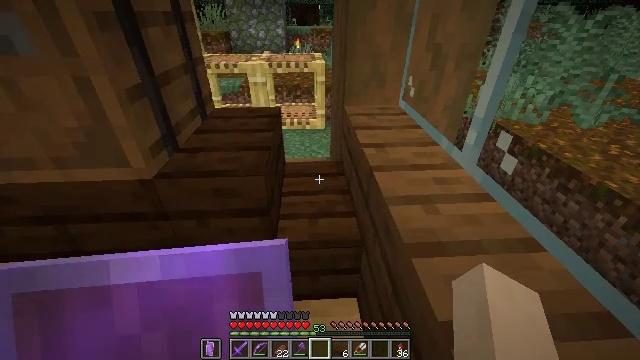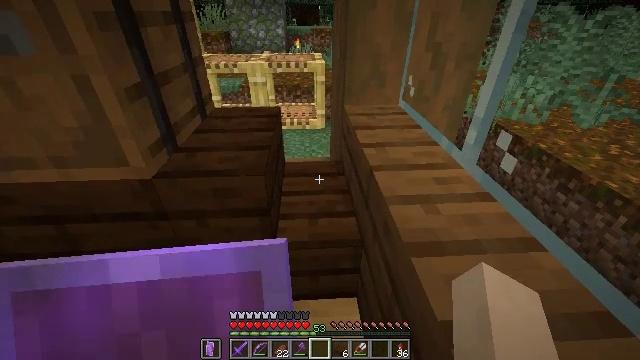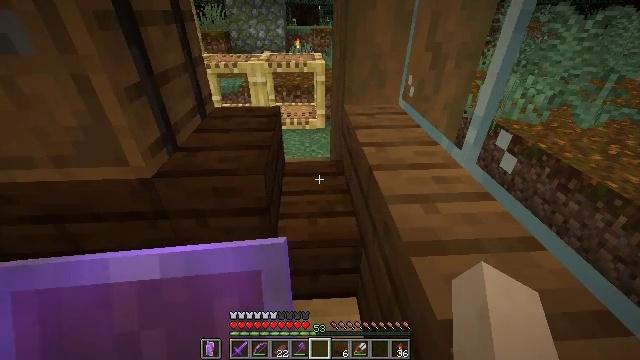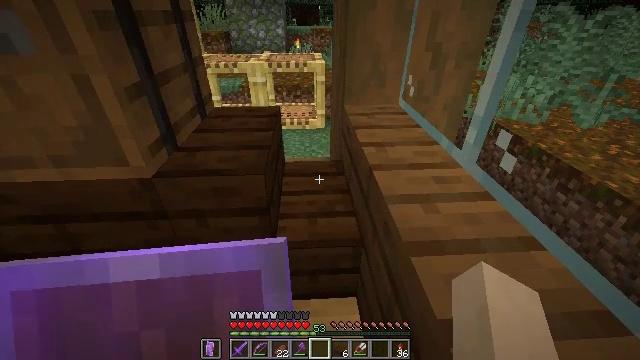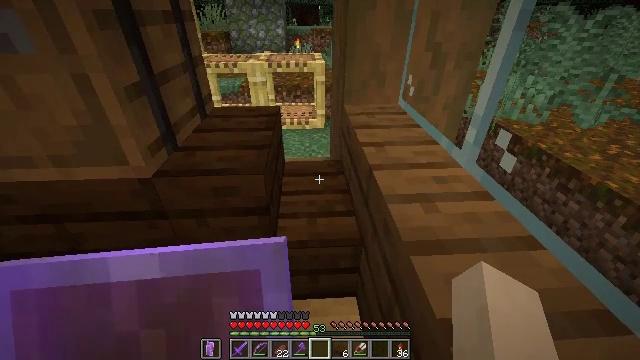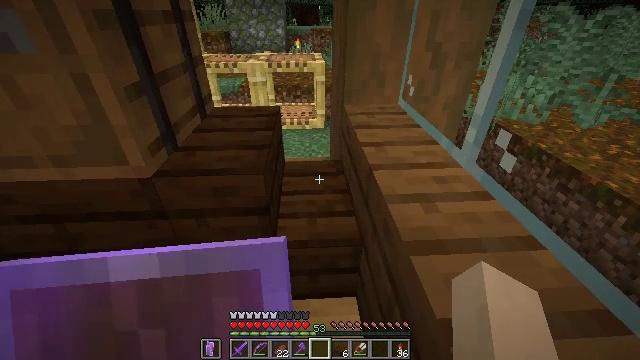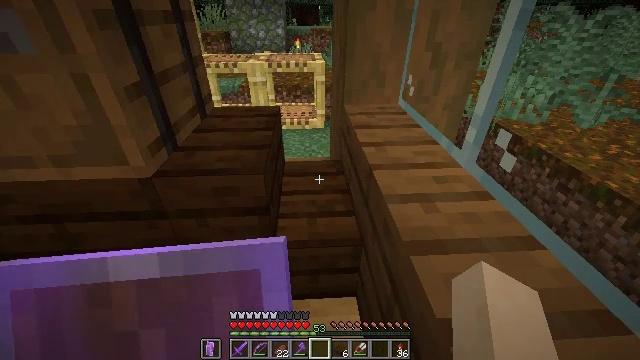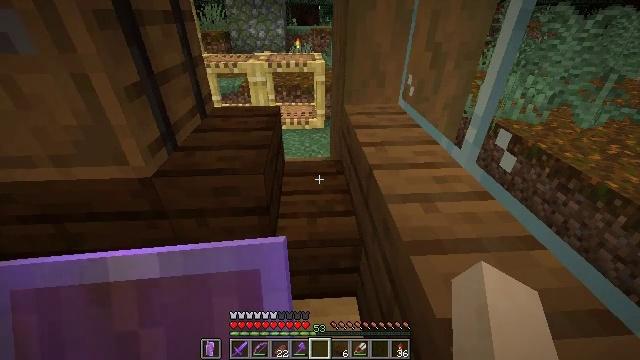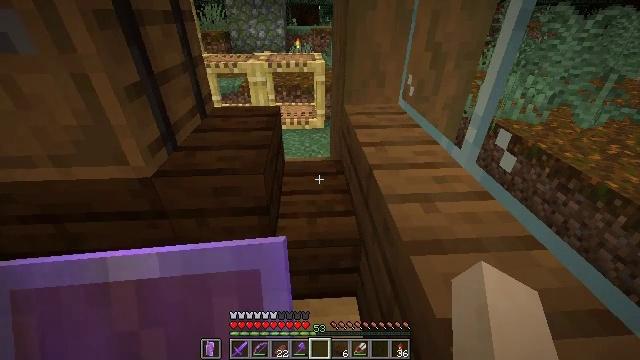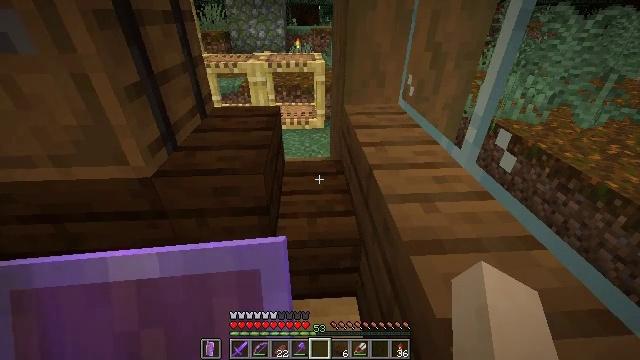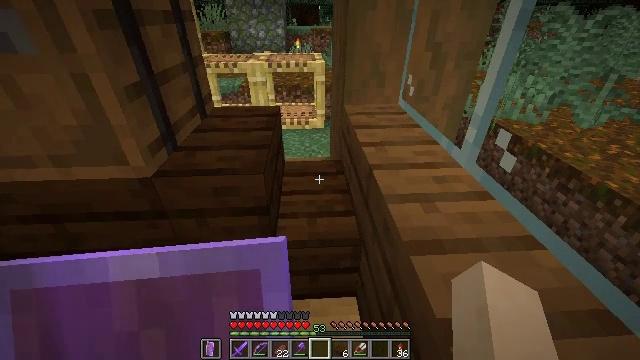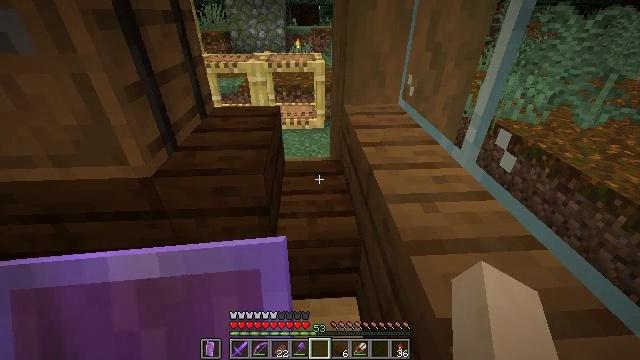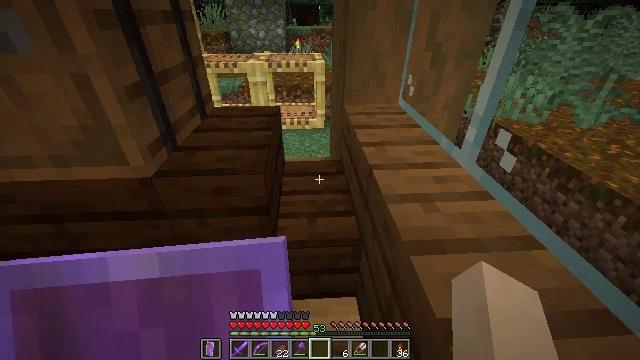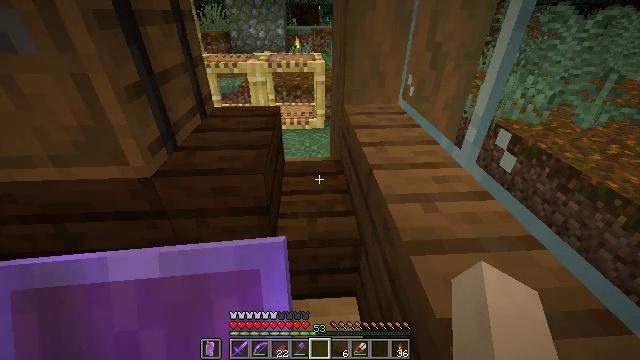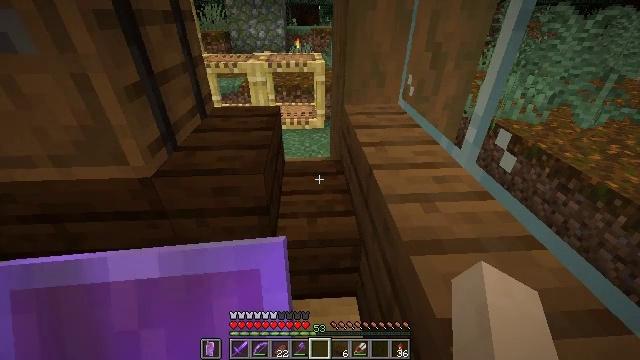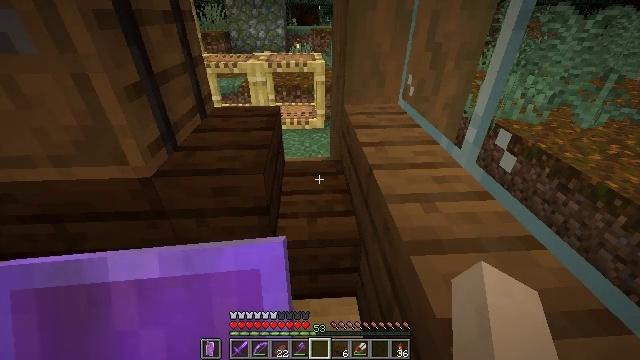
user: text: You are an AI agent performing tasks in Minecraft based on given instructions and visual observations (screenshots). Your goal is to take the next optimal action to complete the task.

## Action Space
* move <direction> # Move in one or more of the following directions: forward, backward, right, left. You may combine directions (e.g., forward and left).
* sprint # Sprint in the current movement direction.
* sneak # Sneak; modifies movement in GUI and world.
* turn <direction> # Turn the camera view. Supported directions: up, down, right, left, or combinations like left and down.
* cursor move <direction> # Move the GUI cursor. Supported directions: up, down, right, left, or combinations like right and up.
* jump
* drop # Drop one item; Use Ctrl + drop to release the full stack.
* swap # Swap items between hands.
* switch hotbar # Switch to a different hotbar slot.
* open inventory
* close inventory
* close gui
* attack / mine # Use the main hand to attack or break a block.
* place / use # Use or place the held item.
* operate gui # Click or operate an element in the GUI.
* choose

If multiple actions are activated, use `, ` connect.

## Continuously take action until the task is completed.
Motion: motion action
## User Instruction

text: Remove the dark oak stairs from the build.
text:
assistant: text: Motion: no_op
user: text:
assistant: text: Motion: no_op
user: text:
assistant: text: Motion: no_op
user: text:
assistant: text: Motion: no_op
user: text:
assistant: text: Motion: no_op
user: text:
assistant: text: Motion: no_op
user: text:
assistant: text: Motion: no_op
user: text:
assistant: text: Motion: no_op
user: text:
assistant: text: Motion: no_op
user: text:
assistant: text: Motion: no_op
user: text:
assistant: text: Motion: no_op
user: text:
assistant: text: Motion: no_op
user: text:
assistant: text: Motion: no_op
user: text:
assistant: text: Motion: no_op
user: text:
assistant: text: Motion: no_op
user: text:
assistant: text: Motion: no_op
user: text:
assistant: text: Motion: no_op
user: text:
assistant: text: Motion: no_op
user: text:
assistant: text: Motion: no_op
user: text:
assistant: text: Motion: no_op
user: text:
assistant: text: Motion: no_op
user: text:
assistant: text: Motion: no_op
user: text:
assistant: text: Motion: no_op
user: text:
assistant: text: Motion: no_op
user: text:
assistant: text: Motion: no_op
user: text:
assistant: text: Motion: no_op
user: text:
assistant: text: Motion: no_op
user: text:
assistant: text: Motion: no_op
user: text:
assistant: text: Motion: no_op
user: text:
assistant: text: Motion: no_op